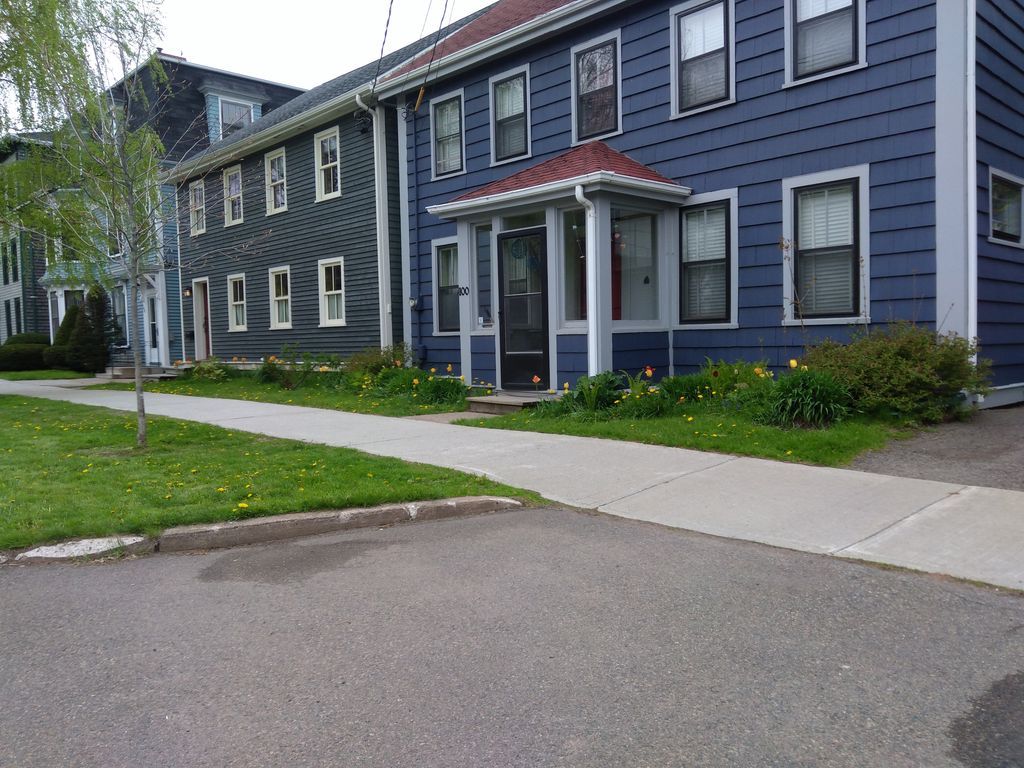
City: charlottetown